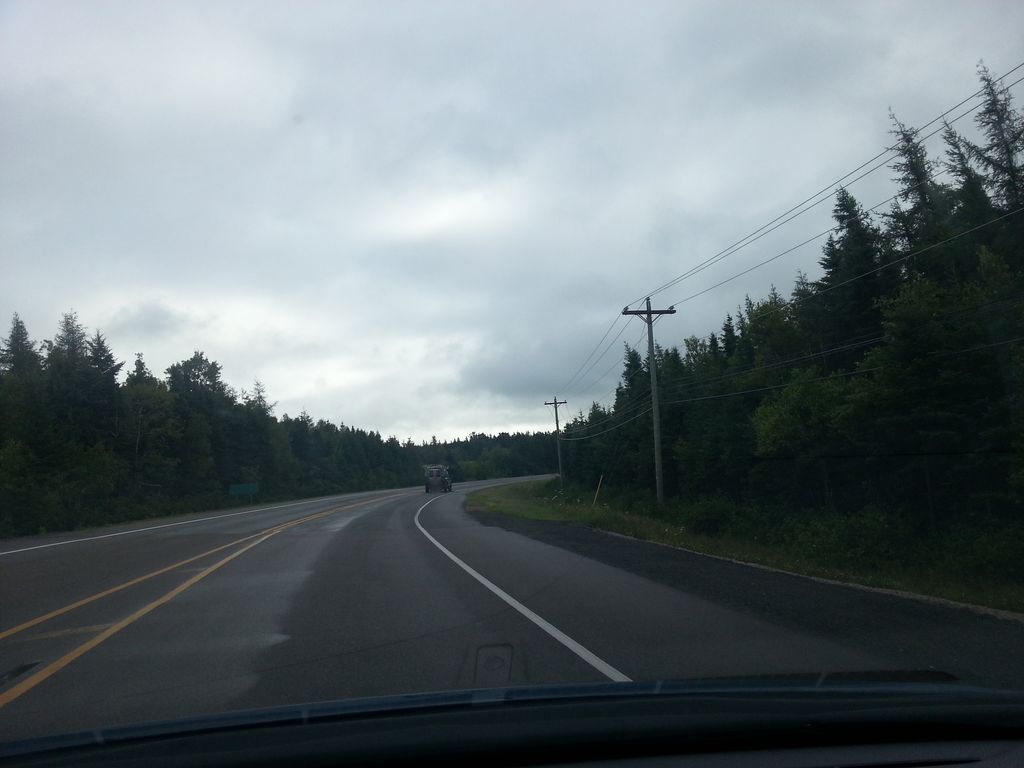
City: charlottetown